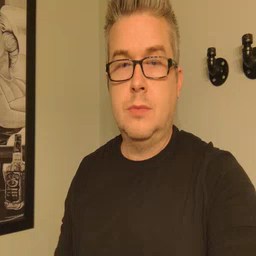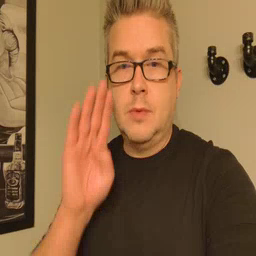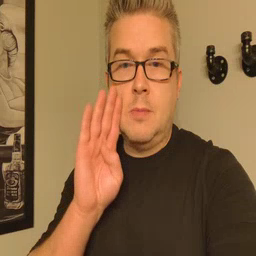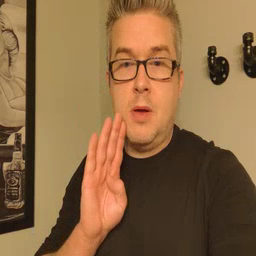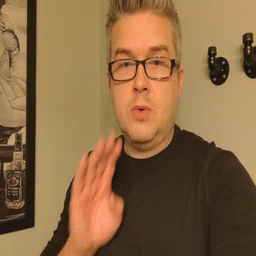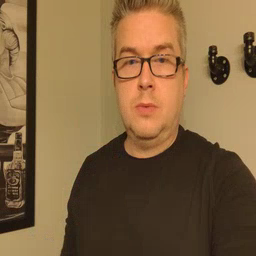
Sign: brown